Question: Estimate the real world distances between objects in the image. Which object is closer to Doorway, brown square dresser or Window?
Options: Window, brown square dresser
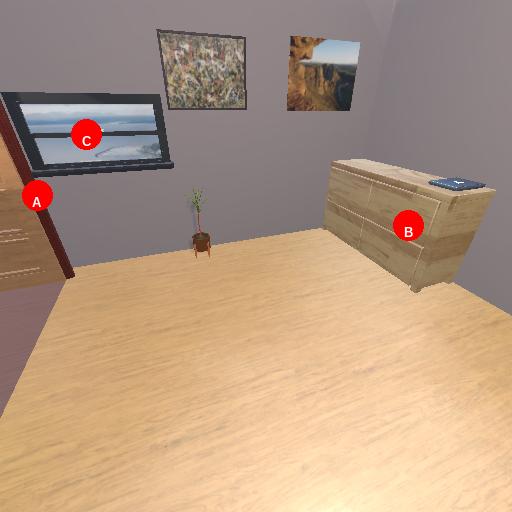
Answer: Window